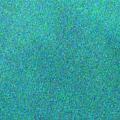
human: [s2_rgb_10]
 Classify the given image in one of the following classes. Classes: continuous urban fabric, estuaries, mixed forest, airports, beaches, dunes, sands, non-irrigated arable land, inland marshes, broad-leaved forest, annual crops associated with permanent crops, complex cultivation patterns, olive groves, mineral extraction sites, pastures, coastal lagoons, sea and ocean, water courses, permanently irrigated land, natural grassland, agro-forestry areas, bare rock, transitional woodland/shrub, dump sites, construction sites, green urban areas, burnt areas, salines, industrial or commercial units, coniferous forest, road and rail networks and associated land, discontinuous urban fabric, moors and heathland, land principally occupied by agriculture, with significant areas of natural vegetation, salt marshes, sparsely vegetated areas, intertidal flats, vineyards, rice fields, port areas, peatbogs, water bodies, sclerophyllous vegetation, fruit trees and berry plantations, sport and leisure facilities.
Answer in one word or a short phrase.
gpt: sea and ocean